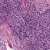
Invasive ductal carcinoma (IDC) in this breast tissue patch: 1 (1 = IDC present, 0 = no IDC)